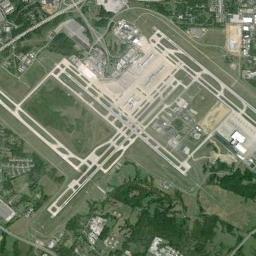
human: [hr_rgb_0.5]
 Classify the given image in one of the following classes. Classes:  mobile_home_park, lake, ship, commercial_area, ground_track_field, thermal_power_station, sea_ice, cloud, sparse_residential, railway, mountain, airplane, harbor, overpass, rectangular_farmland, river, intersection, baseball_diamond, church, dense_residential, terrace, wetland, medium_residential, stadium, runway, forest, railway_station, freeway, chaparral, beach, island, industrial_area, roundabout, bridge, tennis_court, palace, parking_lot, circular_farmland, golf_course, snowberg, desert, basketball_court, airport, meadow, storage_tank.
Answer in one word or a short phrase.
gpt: airport